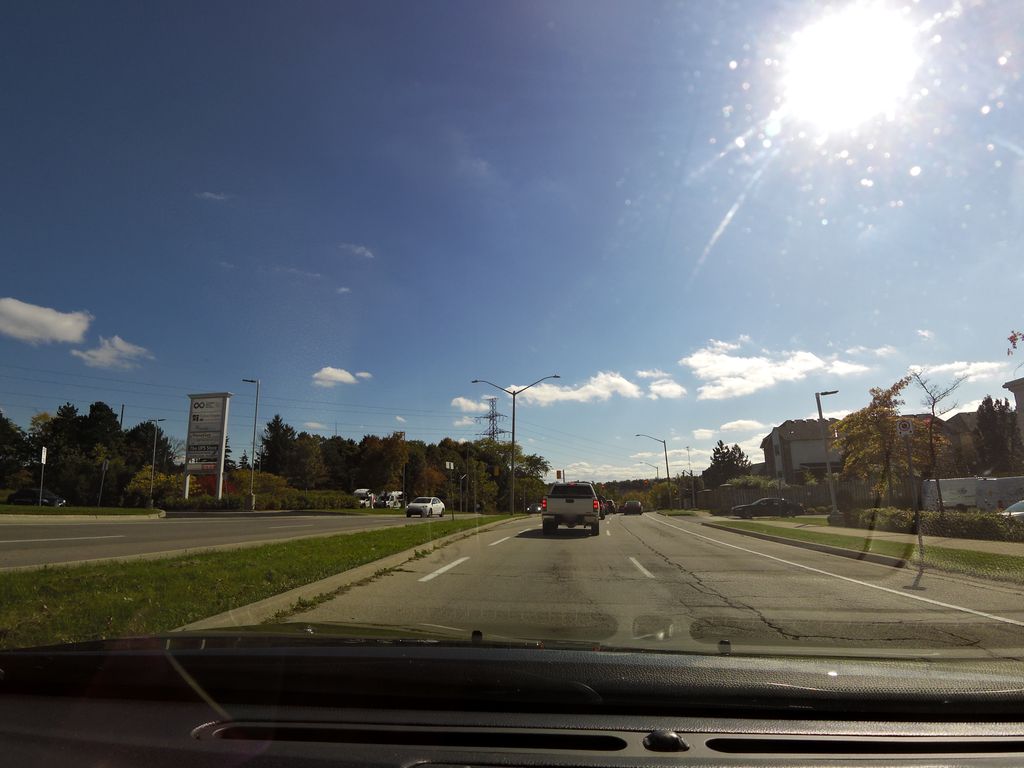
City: hamilton